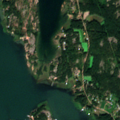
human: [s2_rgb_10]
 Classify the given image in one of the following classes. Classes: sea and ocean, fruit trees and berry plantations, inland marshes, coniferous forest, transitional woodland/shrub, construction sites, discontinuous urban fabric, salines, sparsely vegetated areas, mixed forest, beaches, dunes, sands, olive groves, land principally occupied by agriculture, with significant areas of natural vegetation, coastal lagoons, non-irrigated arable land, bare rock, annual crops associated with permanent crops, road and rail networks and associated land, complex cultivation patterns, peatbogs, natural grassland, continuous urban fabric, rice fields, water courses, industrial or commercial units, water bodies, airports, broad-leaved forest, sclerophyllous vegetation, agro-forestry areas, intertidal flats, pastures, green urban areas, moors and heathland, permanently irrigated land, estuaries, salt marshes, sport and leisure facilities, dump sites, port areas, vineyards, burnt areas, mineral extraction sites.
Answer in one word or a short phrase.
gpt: coniferous forest, mixed forest, sea and ocean